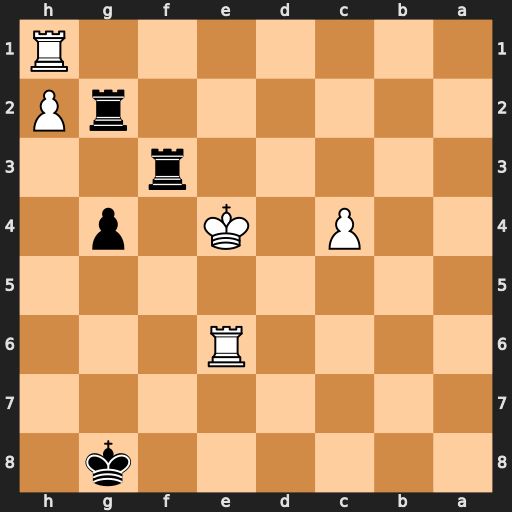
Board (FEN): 6k1/8/4R3/8/2P1K1p1/5r2/6rP/7R
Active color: b
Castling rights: -
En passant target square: -
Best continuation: Re2+ Kd4 Rxe6